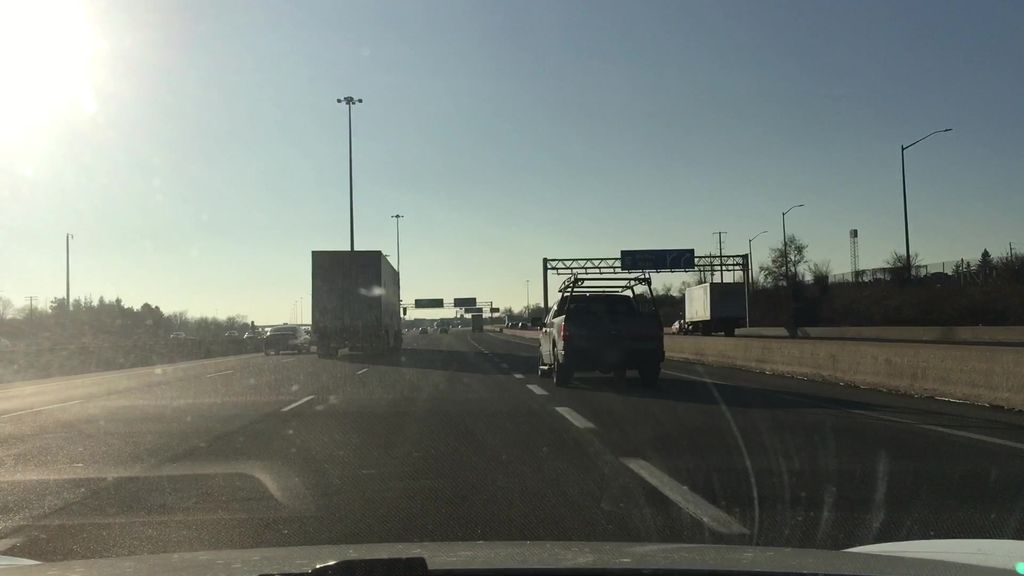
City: toronto